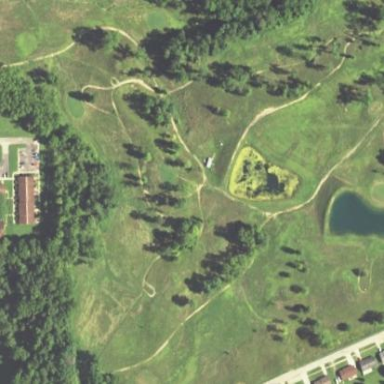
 place for golfing and leisure activities."